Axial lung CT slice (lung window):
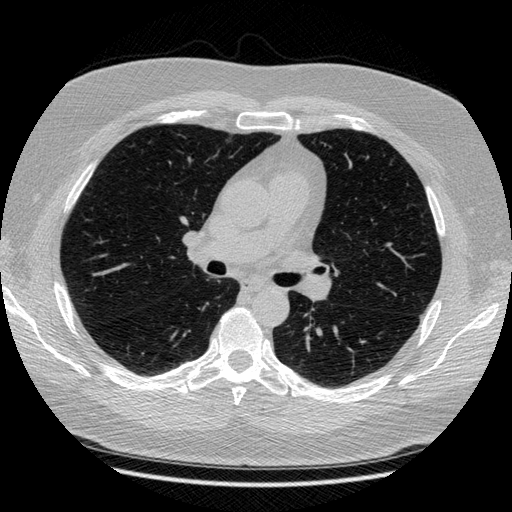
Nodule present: no